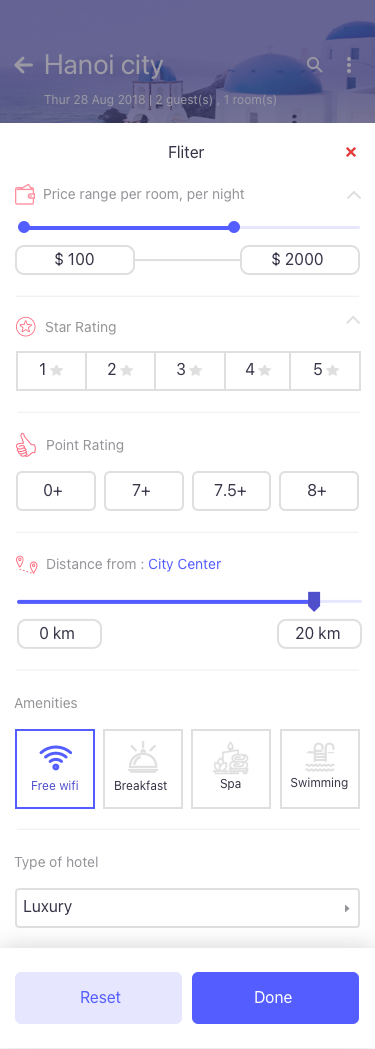
Text in this UI design:
Hanoi city
Thur 28 Aug 2018 | 2 guest(s) , 1 room(s)
20 km
Anh Duong Hotel
Karterádos 847 00, Greece Have breakfast payment at the hotel
Xem gía tốt
3,9 Excellent (100 votes)
$ 2.000

20 km
Anh Duong Hotel
Karterádos 847 00, Greece Have breakfast payment at the hotel
Xem gía tốt
3,9 Excellent (100 votes)
$ 2.000

20 km
Anh Duong Hotel
Karterádos 847 00, Greece Have breakfast payment at the hotel
Xem gía tốt
3,9 Excellent (100 votes)
$ 2.000

All
Pay at hotel
Luxury
Villa
Apartment
Fliter
Sort
Map
Search Result (50)
Fliter
Price range per room, per night
$ 100
$ 2000
Point Rating
0+
7+
7.5+
8+
1
2
3
4
5
Star Rating
Distance from : City Center
0 km
20 km
Amenities
Free wifi
Breakfast
Swimming

Spa
Luxury
Type of hotel
Done
Reset